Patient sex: F
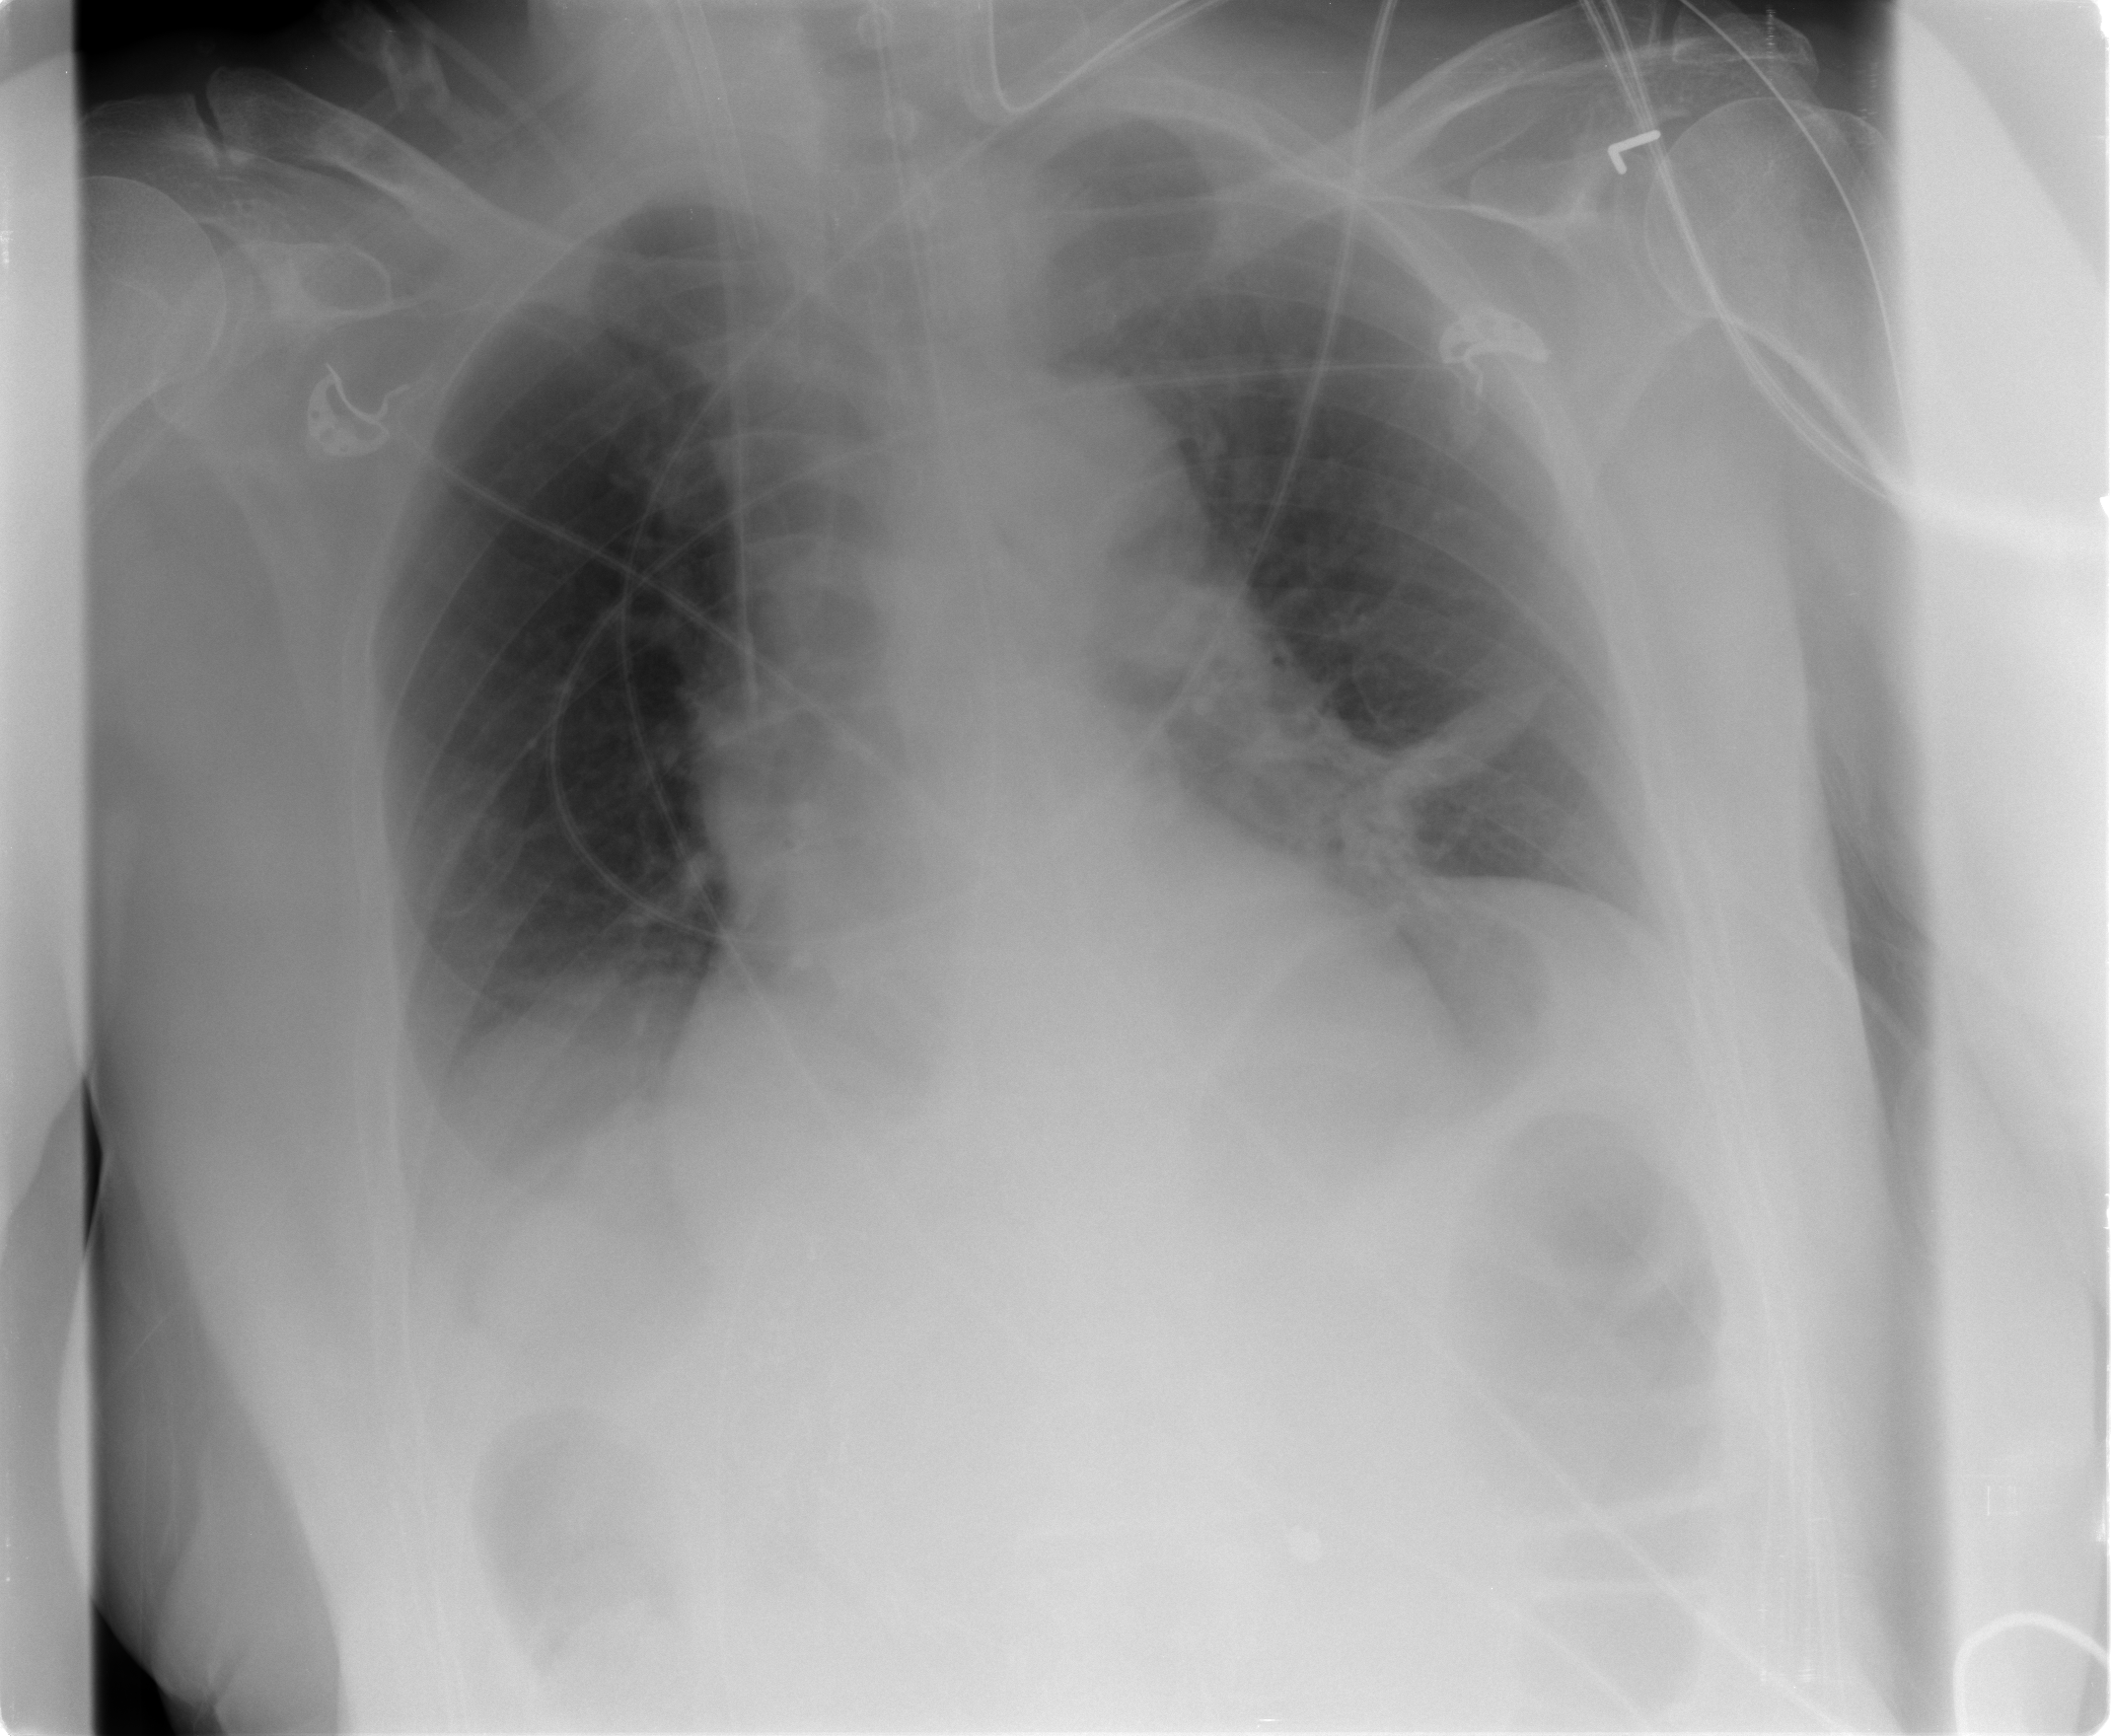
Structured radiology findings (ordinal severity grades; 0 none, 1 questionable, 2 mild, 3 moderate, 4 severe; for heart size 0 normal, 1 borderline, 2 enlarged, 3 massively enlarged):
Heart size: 0
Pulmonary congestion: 0
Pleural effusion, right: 0
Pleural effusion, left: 0
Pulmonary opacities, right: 0
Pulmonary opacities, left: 0
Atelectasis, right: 0
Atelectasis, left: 1